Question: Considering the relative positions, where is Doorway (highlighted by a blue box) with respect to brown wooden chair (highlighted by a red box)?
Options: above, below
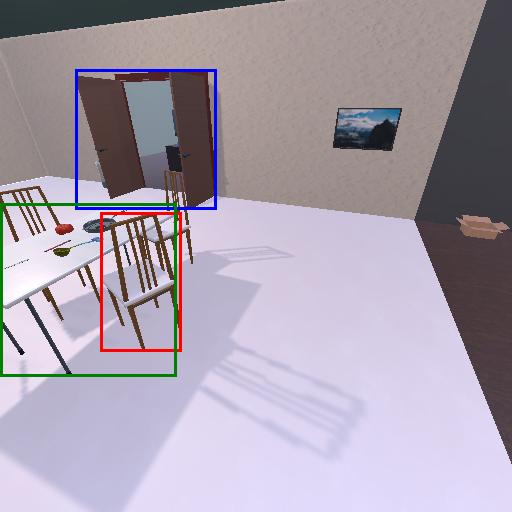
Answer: above